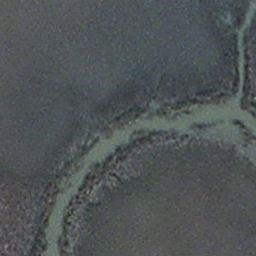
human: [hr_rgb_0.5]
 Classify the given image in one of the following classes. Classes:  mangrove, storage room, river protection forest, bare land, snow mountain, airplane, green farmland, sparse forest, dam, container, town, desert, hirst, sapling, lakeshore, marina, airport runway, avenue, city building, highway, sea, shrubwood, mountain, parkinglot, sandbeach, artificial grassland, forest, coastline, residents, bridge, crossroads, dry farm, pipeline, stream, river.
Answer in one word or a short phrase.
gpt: stream